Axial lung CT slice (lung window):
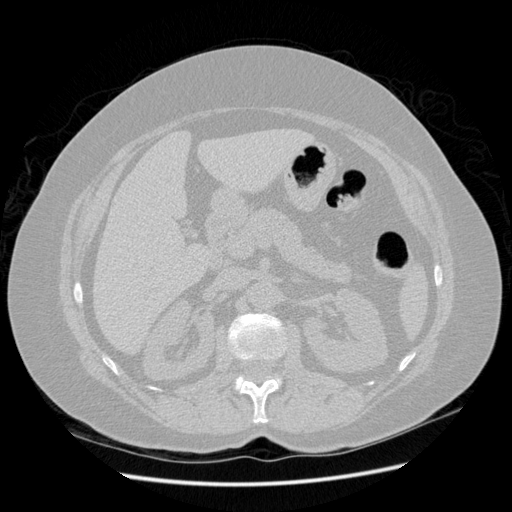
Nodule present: no